Question: This is a maddening problem. I have a very simple test QML here:
'''
import QtQuick 2.2
import QtQuick.Controls 1.1
ApplicationWindow {
id: mainWindow
visible: true
width: 640
height: 480
title: qsTr("TextOperator")
menuBar: MenuBar {
Menu {
title: qsTr("File")
MenuItem {
text: qsTr("Exit")
onTriggered: Qt.quit();
}
}
}
Rectangle {
id: rectangle1
anchors.fill: parent
color: "#ffffff"
}
}
'''
In QtCreator, this shows up as a simple dot (since the window incorrectly has zero size and the rectangle is "filling" it). When I run the project, it works as expected. How can I get the design mode to correctly show the preview? I'm linking against the 64-bit msvc 2013 qt (direct x)

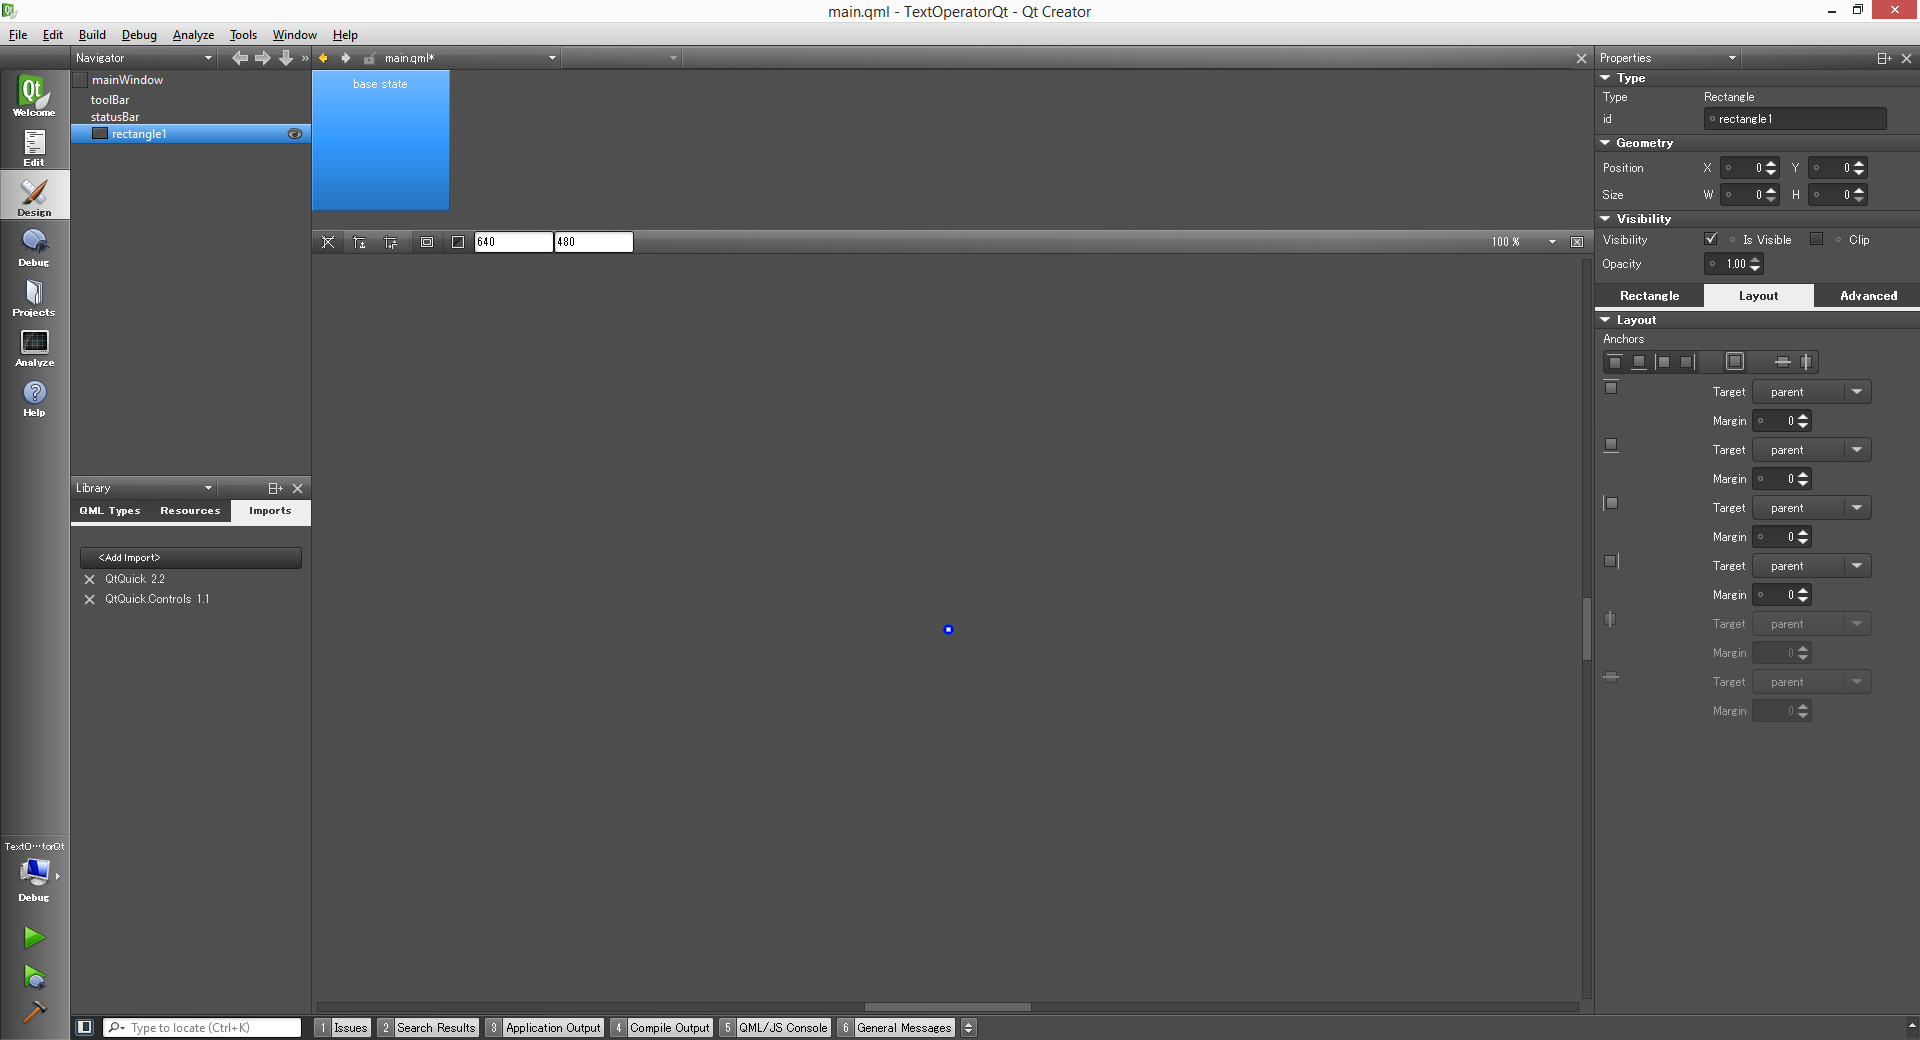
Answer: Upgrade Qt Creator. I'm using 3.1.2 and your code shows the window at the correct size in Qt Quick Designer.